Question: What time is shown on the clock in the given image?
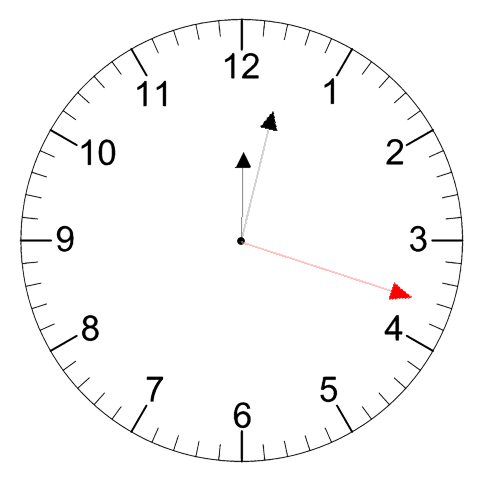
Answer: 12:02:18